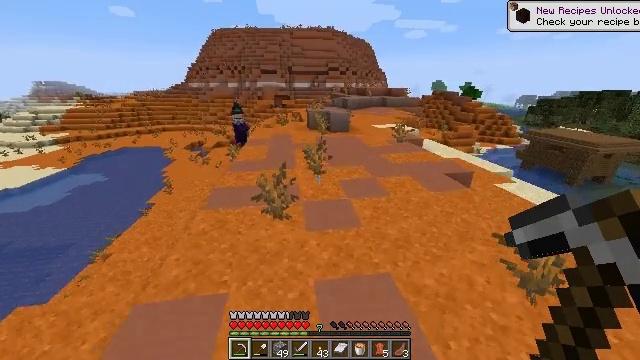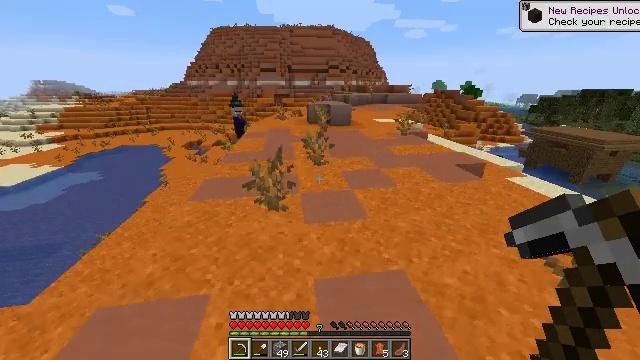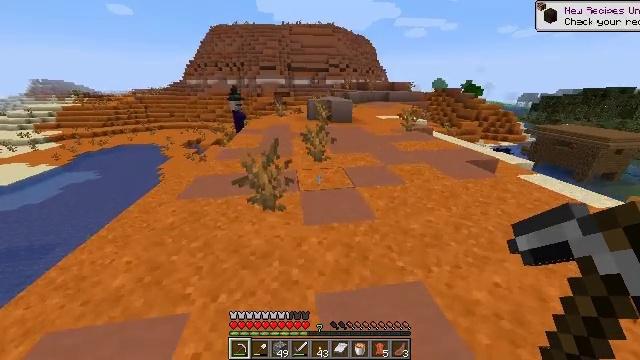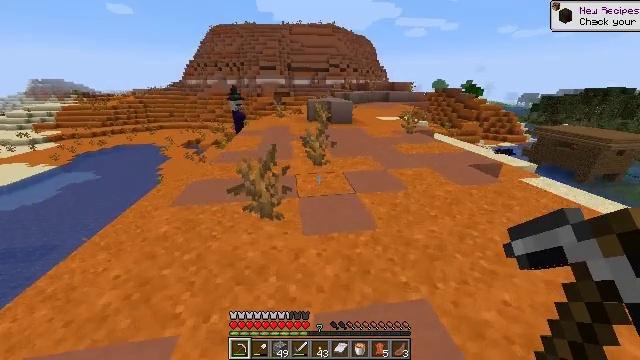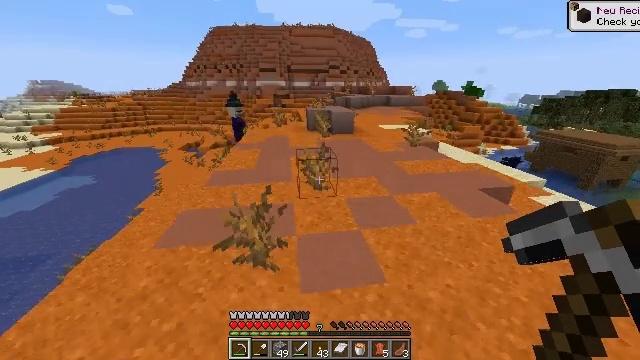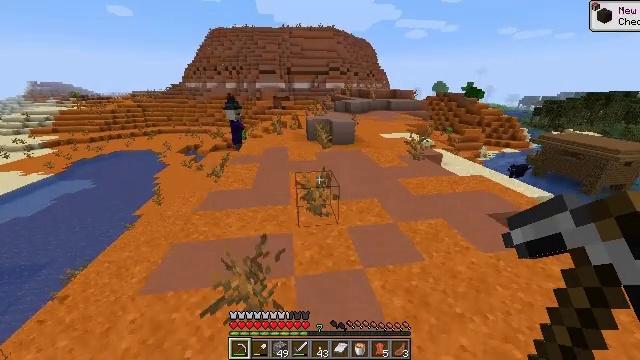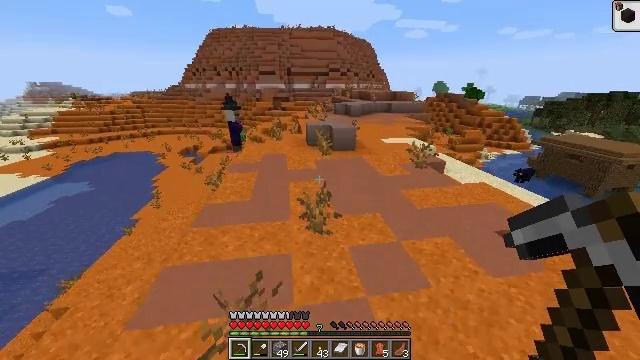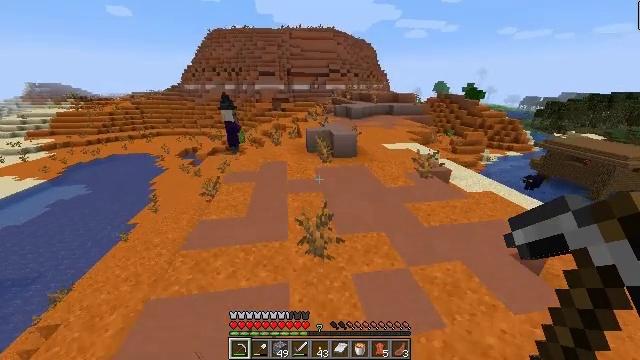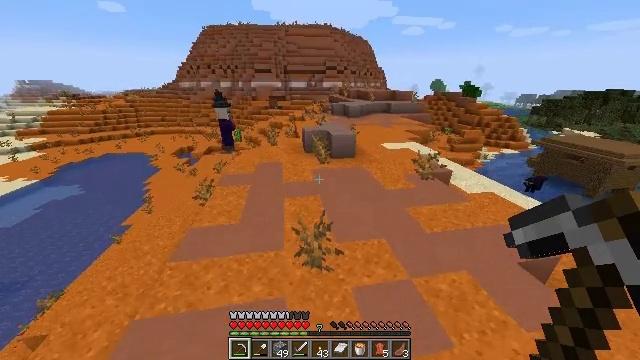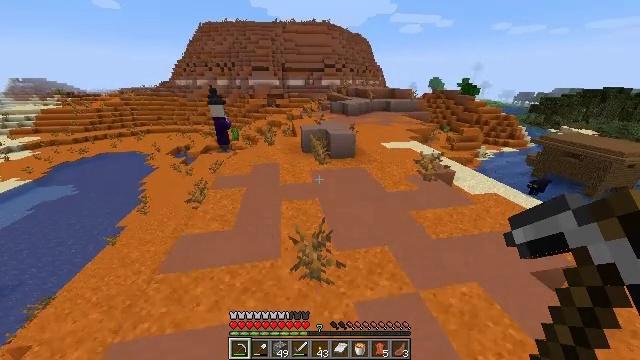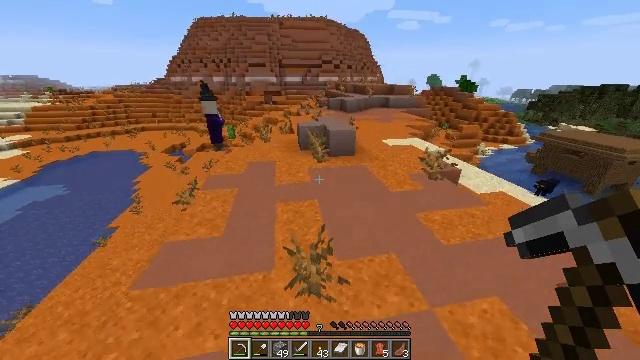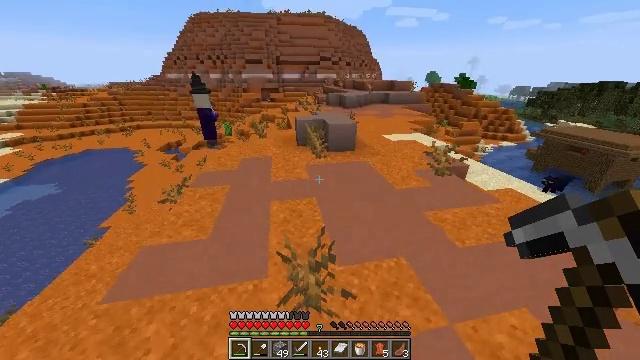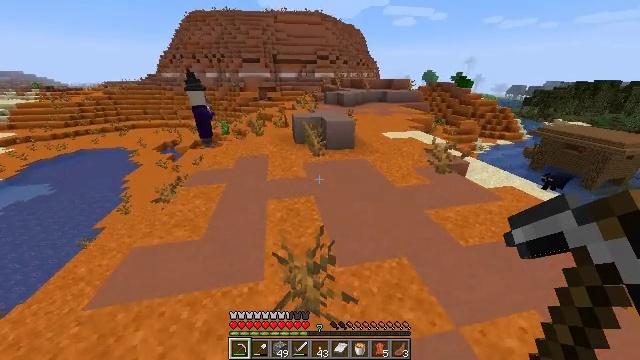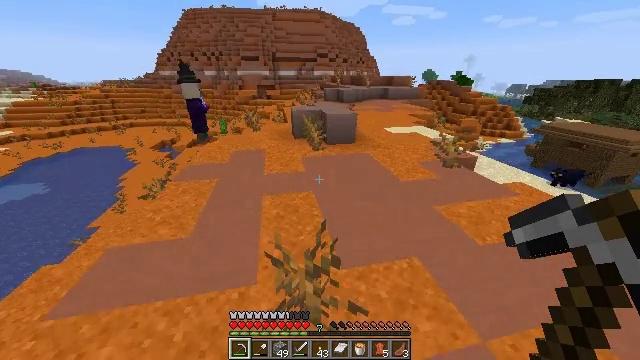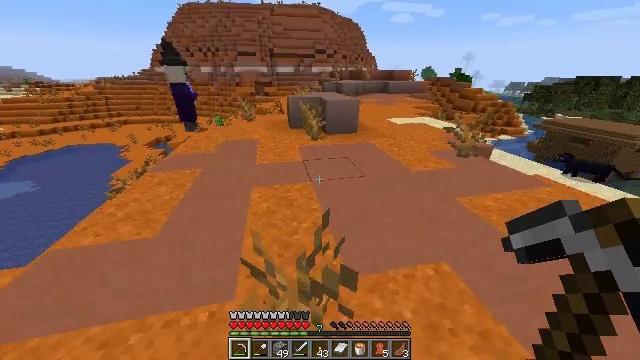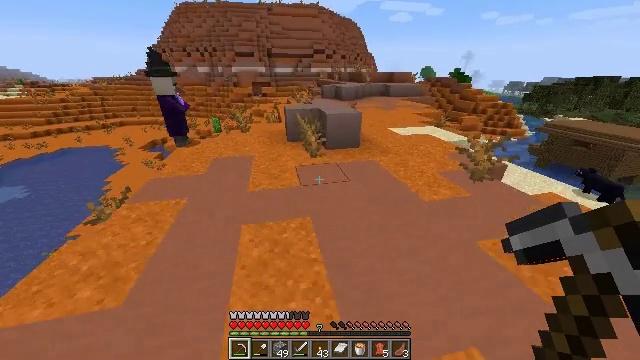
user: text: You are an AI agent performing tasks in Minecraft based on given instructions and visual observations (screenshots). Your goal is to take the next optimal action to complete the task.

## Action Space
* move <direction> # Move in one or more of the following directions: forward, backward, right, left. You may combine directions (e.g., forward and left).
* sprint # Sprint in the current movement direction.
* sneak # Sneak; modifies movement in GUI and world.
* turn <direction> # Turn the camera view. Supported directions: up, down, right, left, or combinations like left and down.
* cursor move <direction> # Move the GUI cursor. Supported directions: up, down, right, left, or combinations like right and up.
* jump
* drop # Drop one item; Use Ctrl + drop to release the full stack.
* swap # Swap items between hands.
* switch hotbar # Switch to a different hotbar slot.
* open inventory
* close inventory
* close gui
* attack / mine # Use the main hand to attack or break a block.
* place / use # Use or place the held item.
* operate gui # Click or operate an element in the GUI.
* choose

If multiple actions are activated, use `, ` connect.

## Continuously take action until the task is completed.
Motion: motion action
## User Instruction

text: Gather light gray terracotta from the ground.
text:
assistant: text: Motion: move forward, sprint, jump
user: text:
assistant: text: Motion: move forward, sprint, jump
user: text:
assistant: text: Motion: move forward, sprint, jump
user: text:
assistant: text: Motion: move forward, sprint, jump
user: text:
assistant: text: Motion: move forward, sprint, jump
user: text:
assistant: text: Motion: move forward, sprint, jump
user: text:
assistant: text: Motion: move forward, sprint, jump
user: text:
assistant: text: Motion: move forward, sprint, jump
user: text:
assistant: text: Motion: move forward, sprint, jump
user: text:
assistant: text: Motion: move forward, sprint, jump
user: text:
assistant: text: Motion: move forward, sprint, jump
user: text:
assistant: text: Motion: move forward, sprint, jump
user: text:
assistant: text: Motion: move forward, sprint, jump
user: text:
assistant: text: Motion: move forward, sprint, jump
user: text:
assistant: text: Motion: move forward, sprint, jump
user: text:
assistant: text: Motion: move forward, sprint, jump
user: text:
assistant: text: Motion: move forward, sprint, jump
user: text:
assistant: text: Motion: move forward, sprint, jump
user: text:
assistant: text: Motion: move forward, sprint, jump
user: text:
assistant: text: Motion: move forward, sprint, turn down, jump
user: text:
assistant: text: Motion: move forward, sprint, turn right and down, jump
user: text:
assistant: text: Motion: move forward, sprint, turn down, jump
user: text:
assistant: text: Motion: move forward, sprint, jump
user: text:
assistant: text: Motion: move forward
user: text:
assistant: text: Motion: move forward, turn right
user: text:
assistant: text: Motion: move forward, turn right and up
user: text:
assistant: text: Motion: move forward, turn right
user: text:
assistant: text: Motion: no_op
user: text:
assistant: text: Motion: attack / mine
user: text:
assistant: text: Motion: attack / mine